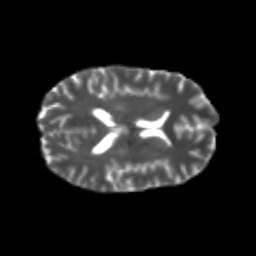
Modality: T2w
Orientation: axial
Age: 25
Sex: female
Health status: healthy
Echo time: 0.074 s